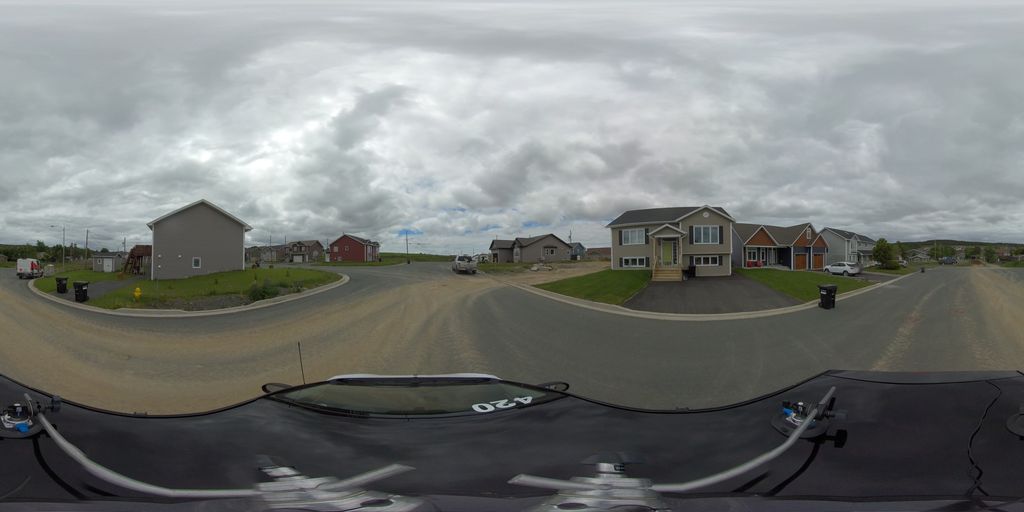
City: st_johns